Question: Inching slowly (but methodically) towards my first implementation of In-app Billing, I reached the point in which I can actually run the <URL> and a test account has been set in both Google the phone.
But when I proceed (successfully) with a purchase, despite selecting the test account on the <URL>, I am prompted to confirm the purchase with my real gmail account, to which my real credit card is linked.
When testing PayPal, for example, one can create test accounts, too, with fake CC numbers, to test freely w/o burdening the real CC system.
Is this available (or possible) for In-app Billing development & testing, too?
I tested this on a different device, having only the test account set, and sure enough the Android Market behaves erroneously, responding the following error message:
> The item you were attempting to purchase could not be found.

I know that the item is there and that it is set up properly in the Android Market because this error is never issued on the device with the real account with the CC number (there I receive a perfect behavior with the masked CC number, the Total and an 'Accept & buy' button). Why does Google write such misleading error messages?
I found <URL>, which seems to partially answer my question. Unless something new has been introduced by Google since then.
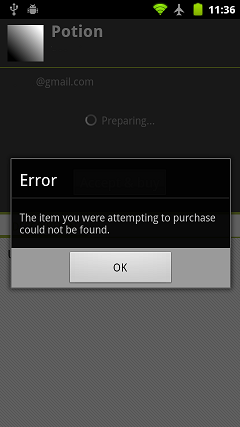
Answer: You have to use a real credit card. However, you can always refund your test purchases!
Note that you'll have to make the purchases from a test account that's separate from your developer account, since Google Checkout doesn't allow an account to buy from itself.